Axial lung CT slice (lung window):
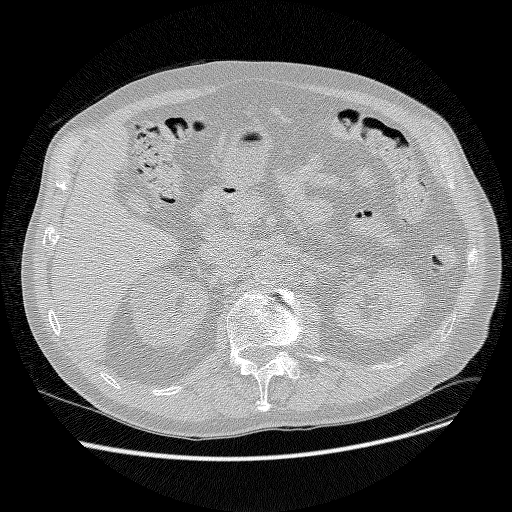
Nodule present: no